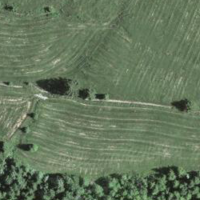
EUNIS habitat code: 25
Species observed at this site:
Cantharis rustica